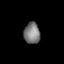
Tissue: prostate
Cell type: T cells
Senescence score: 0.7132
Nuclear area (px): 336
Mean DAPI intensity: 121.44